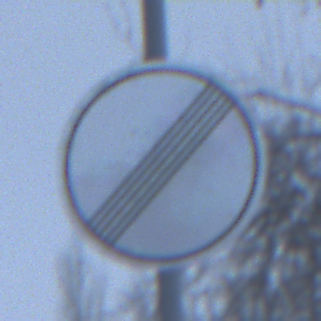
Verkehrszeichen: EndeSaemtlicherBegrenzungen
Umgebung: Outdoor, Nature
Tageszeit: Midday
Wetter: Overcast
Licht: Natural
Jahreszeit: Winter
Kontrast: LowContrast